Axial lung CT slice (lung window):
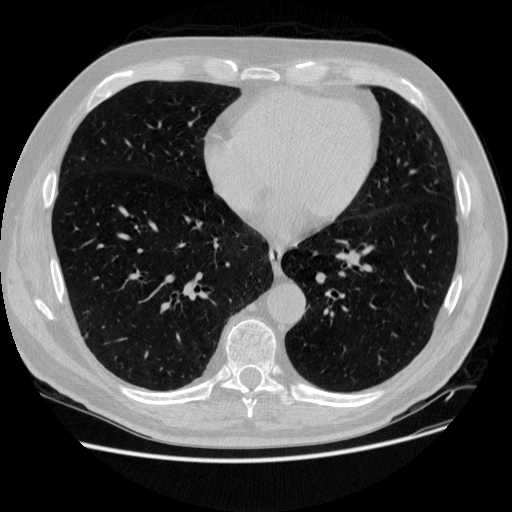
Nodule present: no